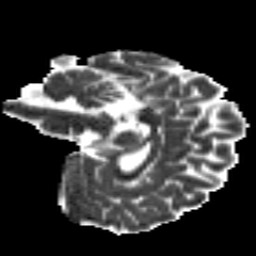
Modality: MD
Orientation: sagittal
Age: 18
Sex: male
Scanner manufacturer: siemens
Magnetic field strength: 3 T
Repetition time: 8.8 s
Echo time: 0.085 s